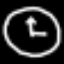
Label: clock